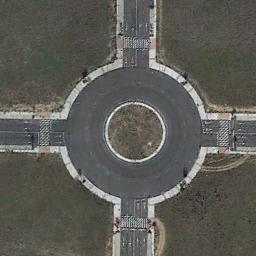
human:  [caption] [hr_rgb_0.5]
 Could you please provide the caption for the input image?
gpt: There are some trees and a large wasteland around the crossroads .

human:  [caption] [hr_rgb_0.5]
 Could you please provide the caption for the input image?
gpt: The roundabout with four exits and entrances is in the clearing .

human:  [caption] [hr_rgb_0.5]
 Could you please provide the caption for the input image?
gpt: The roundabout is surrounded by grass .

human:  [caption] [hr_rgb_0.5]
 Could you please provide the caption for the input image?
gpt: The roundabout is on the bare land .

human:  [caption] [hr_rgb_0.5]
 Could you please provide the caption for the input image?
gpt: There are green lawns around the roundabout .